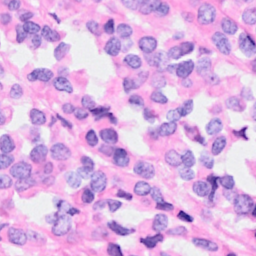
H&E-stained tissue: Breast